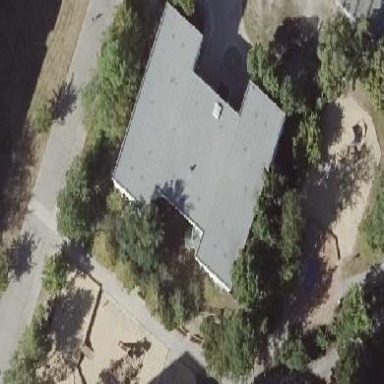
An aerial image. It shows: Flat-roofed school building.